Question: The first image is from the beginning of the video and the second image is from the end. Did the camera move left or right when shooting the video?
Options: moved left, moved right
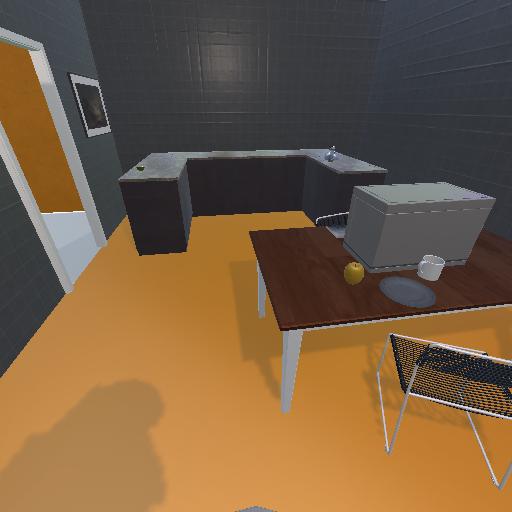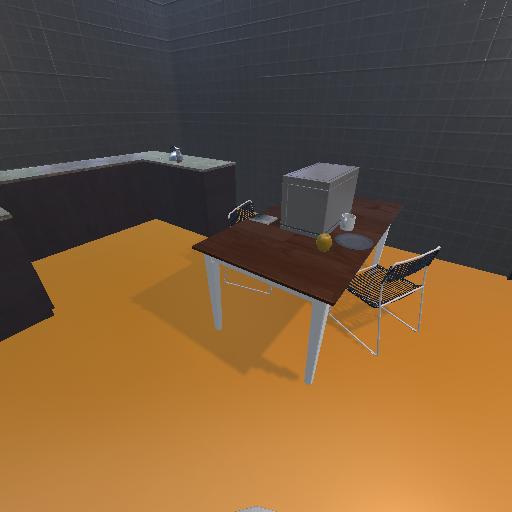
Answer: moved left